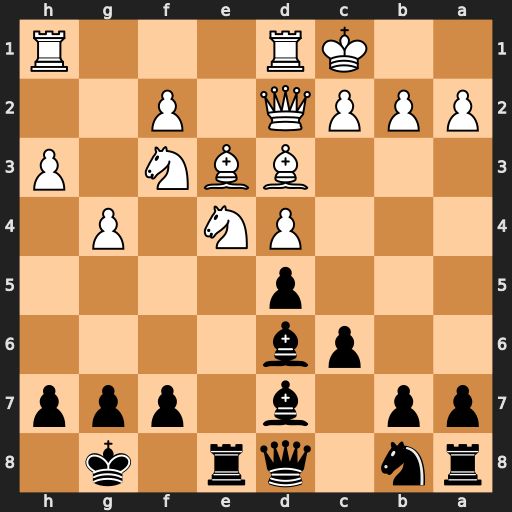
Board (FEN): rn1qr1k1/pp1b1ppp/2pb4/3p4/3PN1P1/3BBN1P/PPPQ1P2/2KR3R
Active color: b
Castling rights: -
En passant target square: -
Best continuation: dxe4 Ng5 exd3 Qxd3 g6